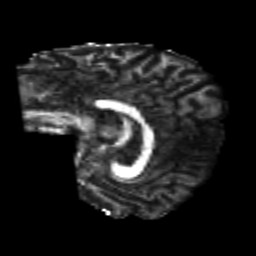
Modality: FA
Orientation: sagittal
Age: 24
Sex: male
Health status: healthy
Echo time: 0.074 s